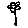
Label: flower